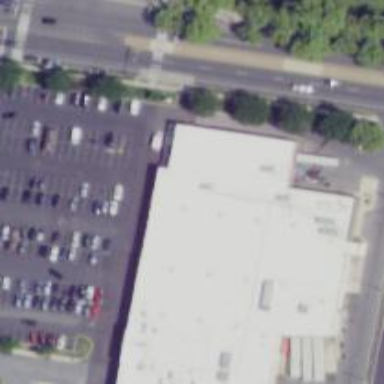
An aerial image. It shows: Supermarket.